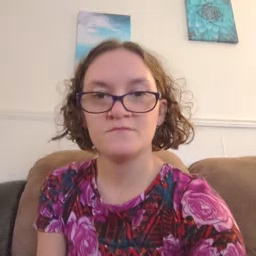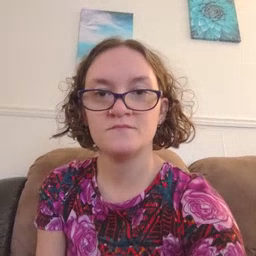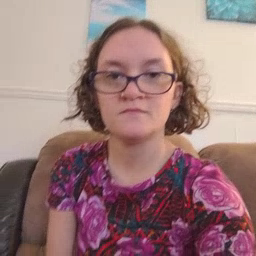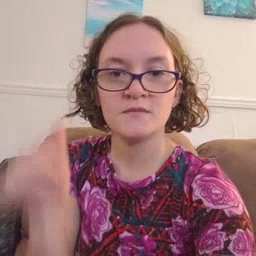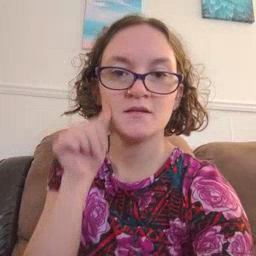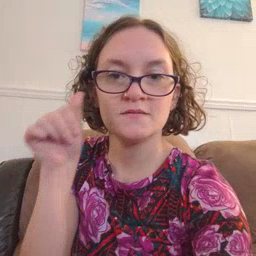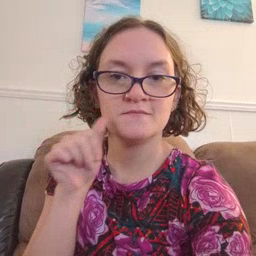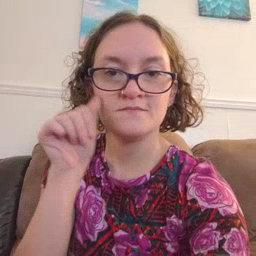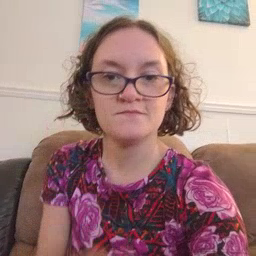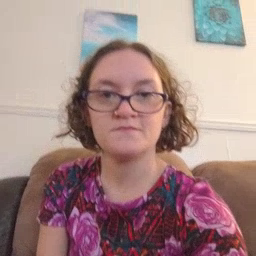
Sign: aunt